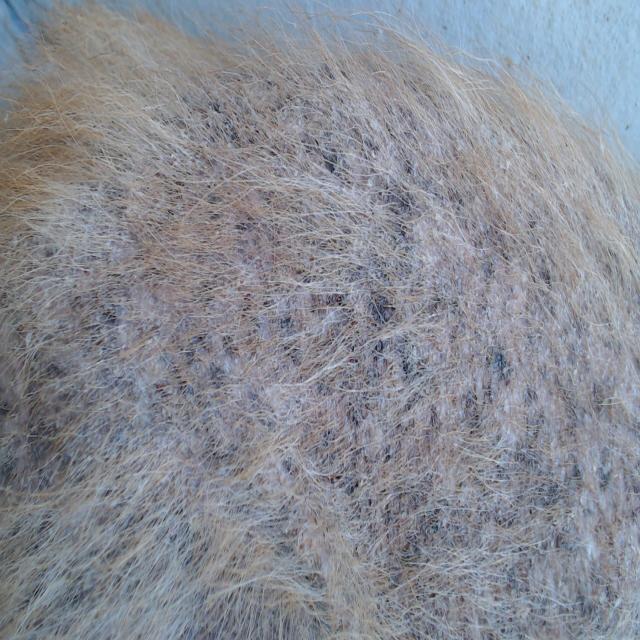
Canine demodicosis (Demodex mange) — caused by Demodex canis mites. Presents with alopecia, follicular papules, pustules, and comedones. Often localized on face and forelimbs.